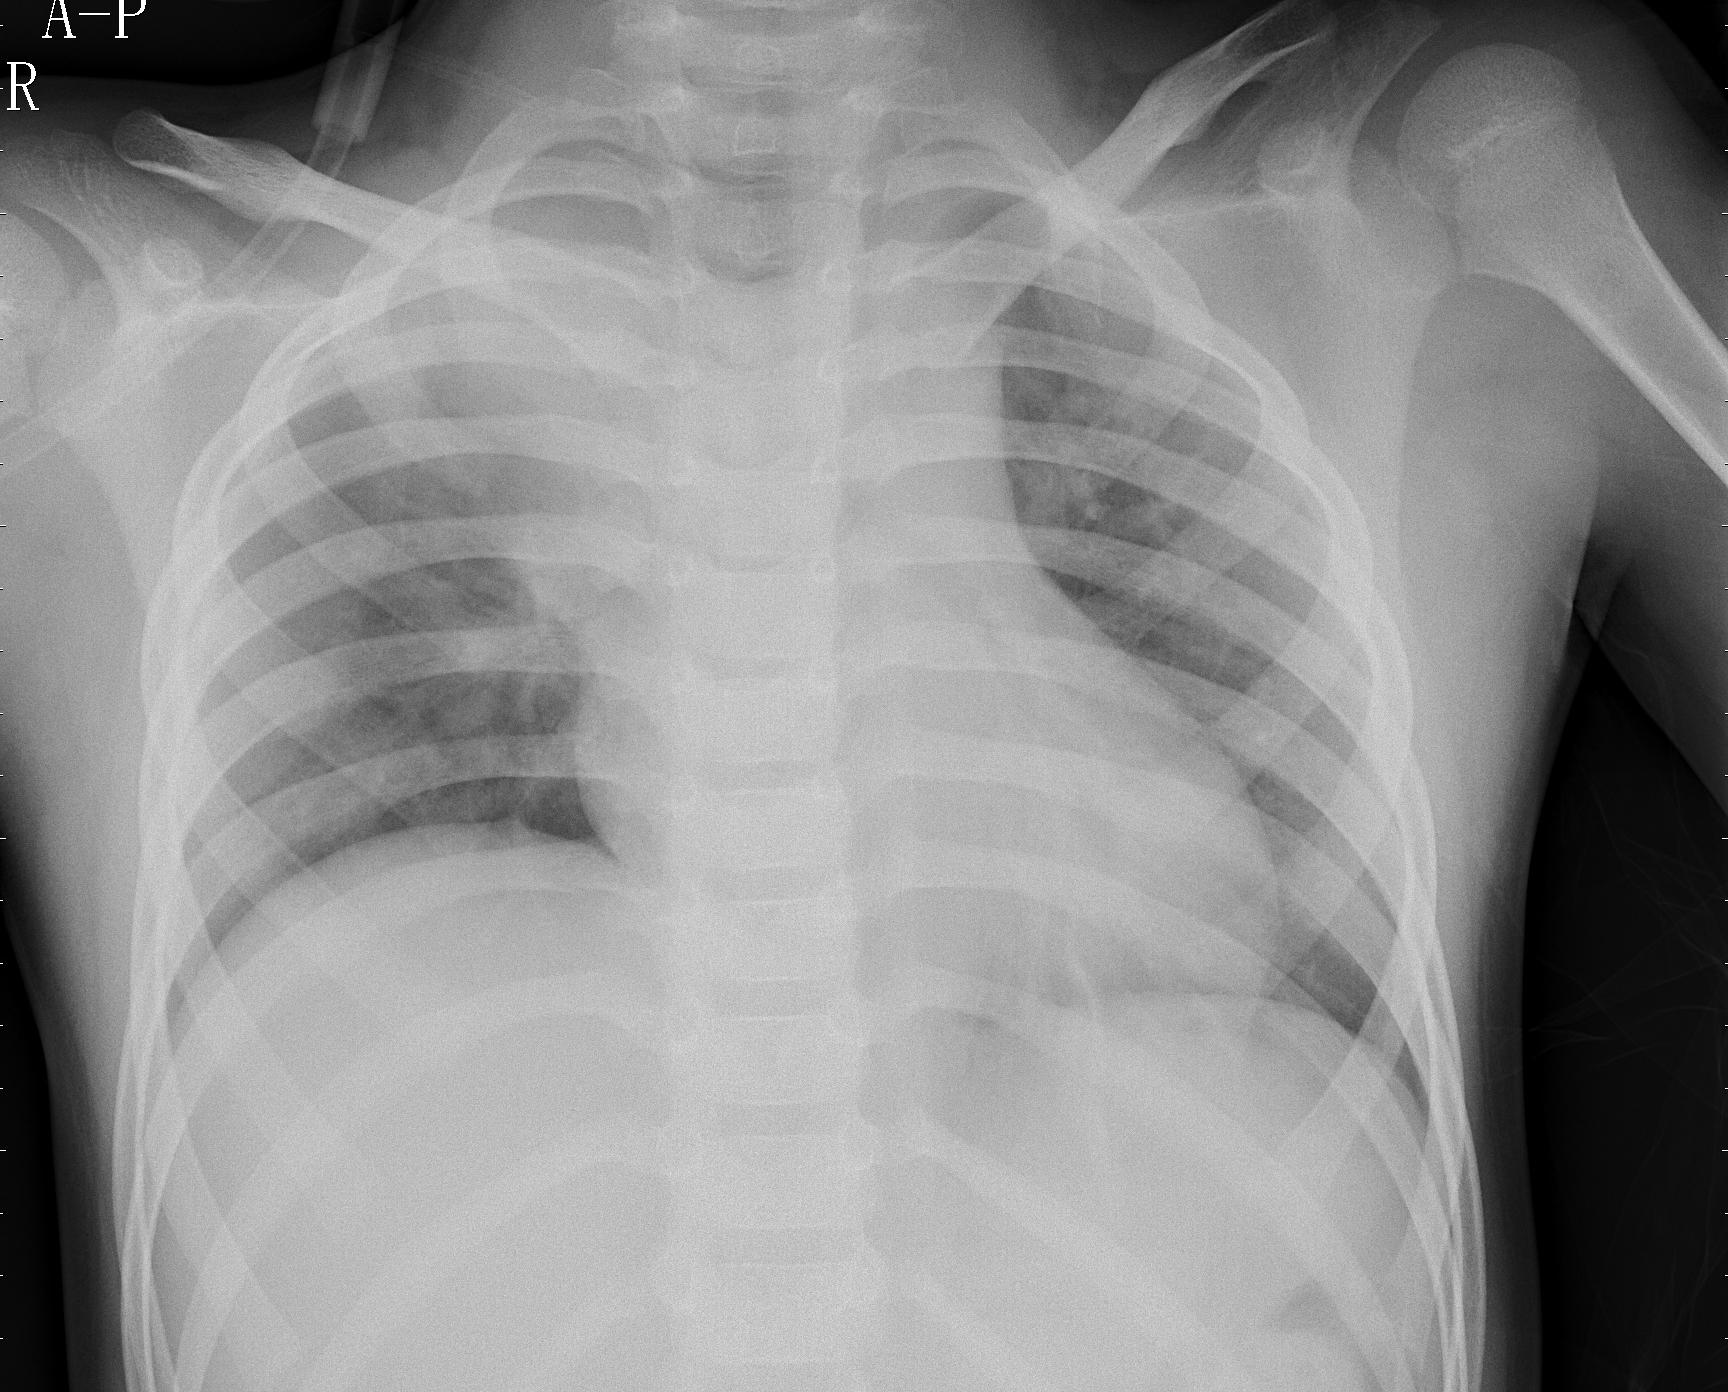
Diagnosis: PNEUMONIA